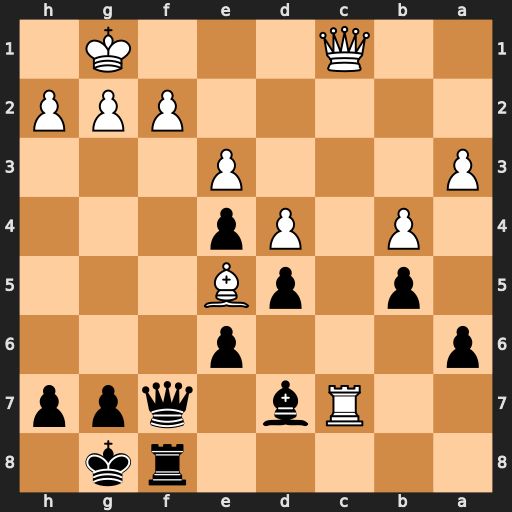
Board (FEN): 5rk1/2Rb1qpp/p3p3/1p1pB3/1P1Pp3/P3P3/5PPP/2Q3K1
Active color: b
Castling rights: -
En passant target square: -
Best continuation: Qxf2+ Kh1 Qf1+ Qxf1 Rxf1#